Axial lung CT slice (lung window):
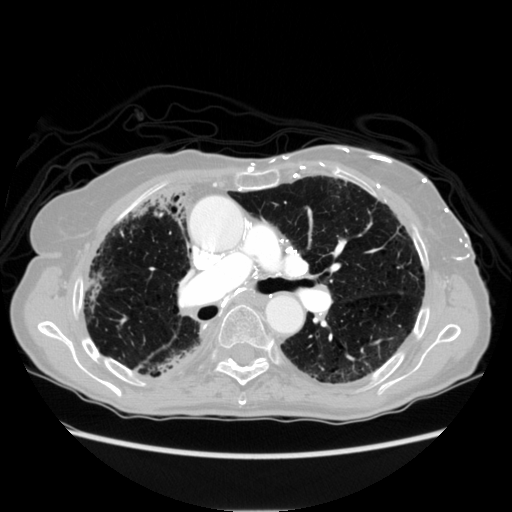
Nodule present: no